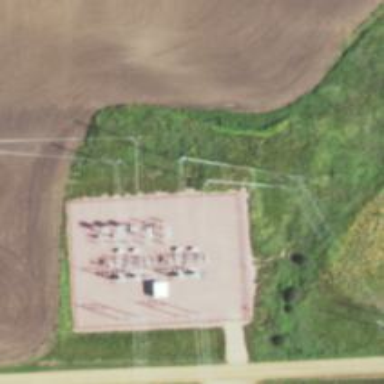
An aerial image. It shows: Outdoor collector substation.